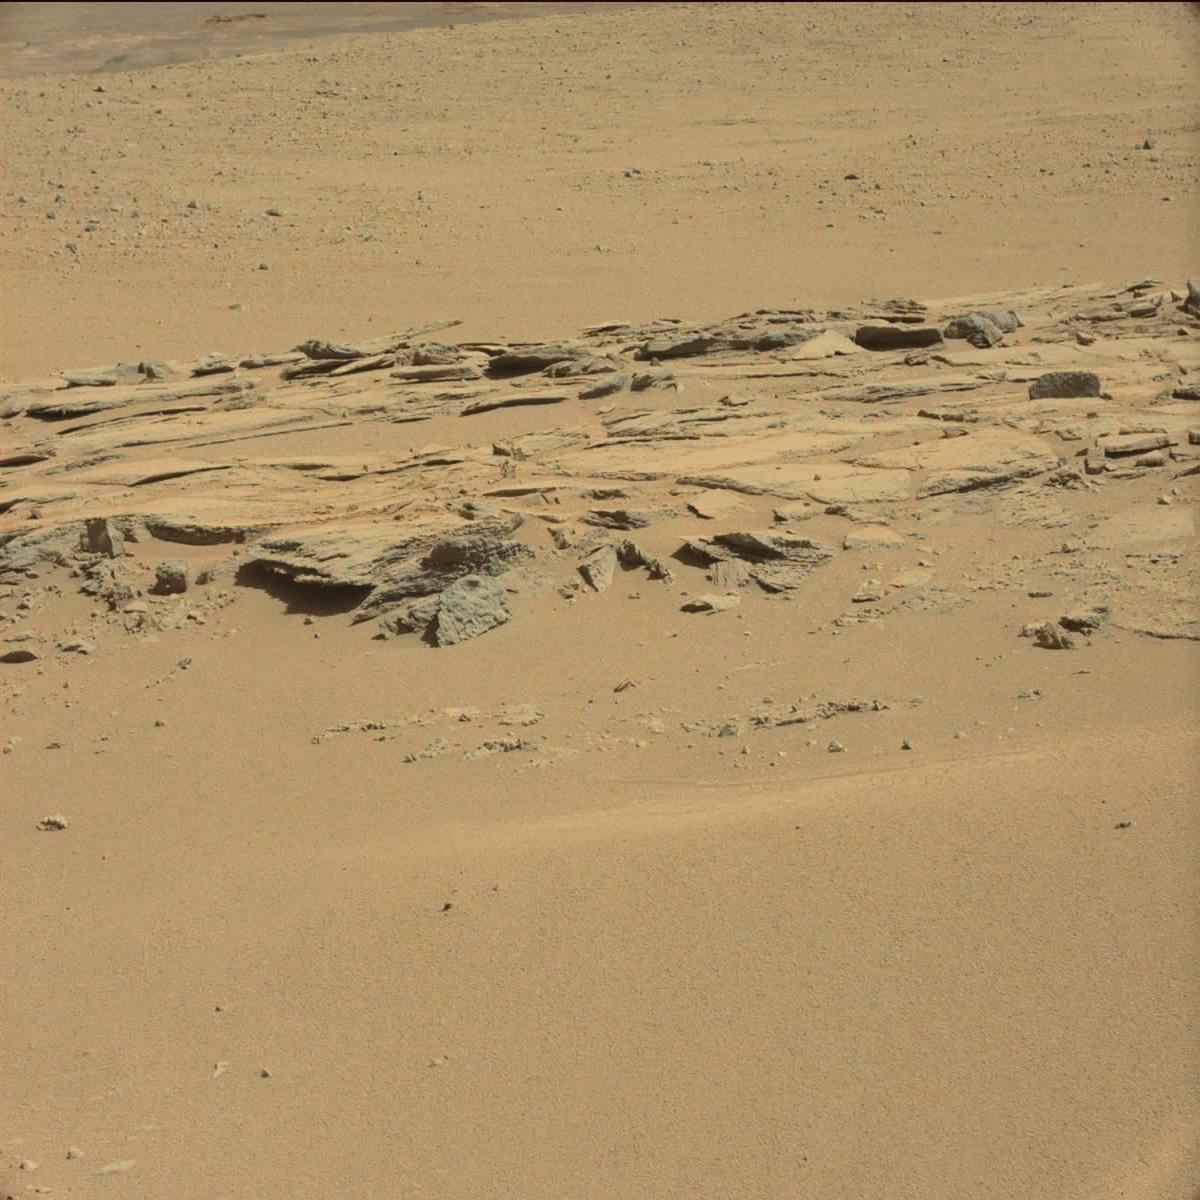
Terrain classes present: Bedrock, Ridge, Sand / Soil